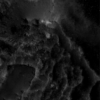
Label: not_dusty